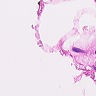
Metastatic tissue present: no